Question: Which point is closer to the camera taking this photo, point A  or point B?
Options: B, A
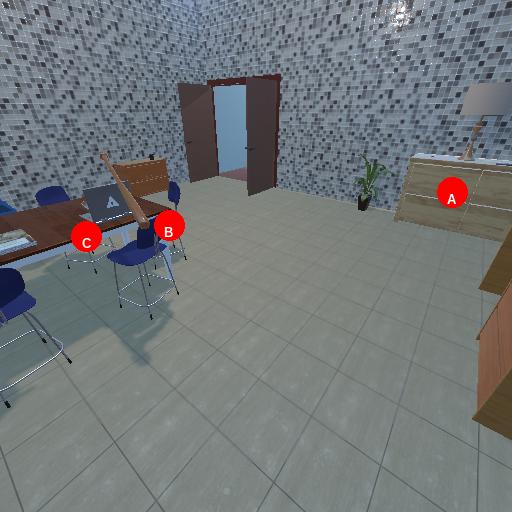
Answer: B